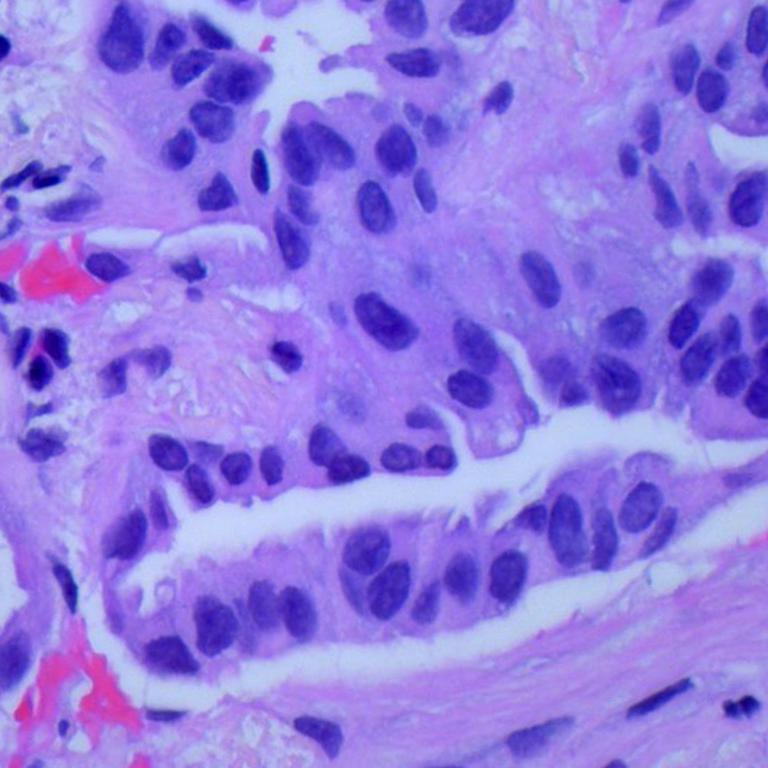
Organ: lung
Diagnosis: adenocarcinomas